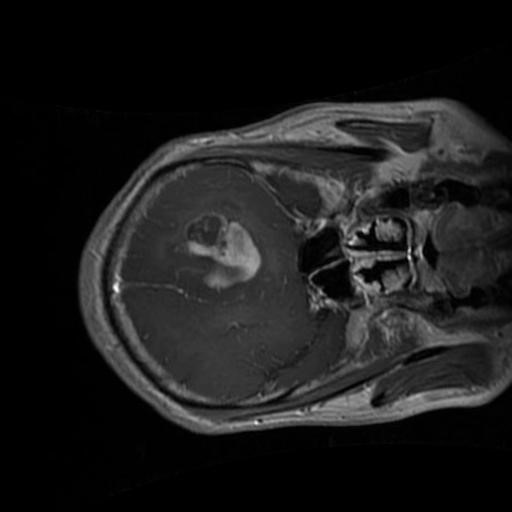
Label: brain_glioma